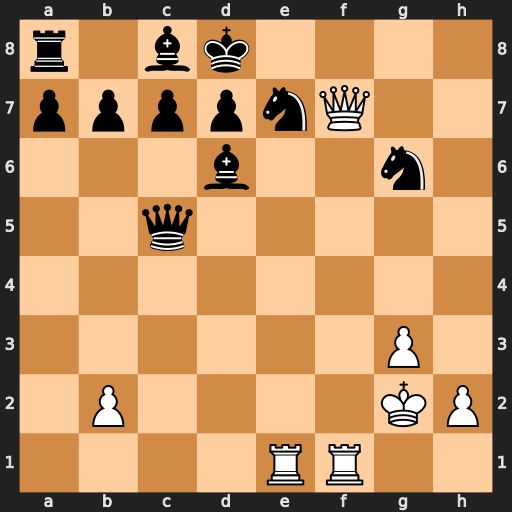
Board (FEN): r1bk4/ppppnQ2/3b2n1/2q5/8/6P1/1P4KP/4RR2
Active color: w
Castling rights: -
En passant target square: -
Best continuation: Qf8+ Nxf8 Rxf8#